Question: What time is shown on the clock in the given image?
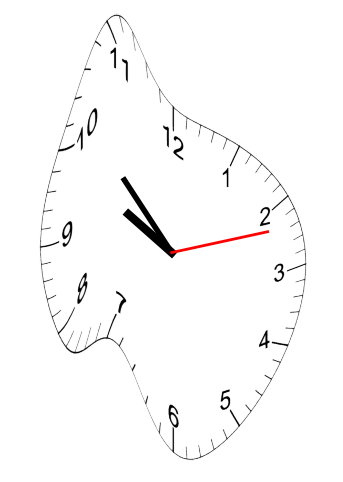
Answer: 09:52:12